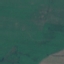
Land use / land cover class: Pasture